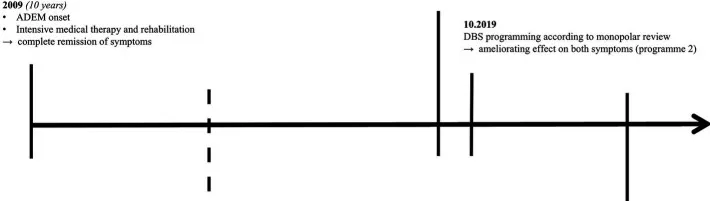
Timeline of medical history. ADEM, Acute disseminated encephalomyelitis; MRI, Magnetic resonance imaging; DBS, Deep brain stimulation; GPi, Globus pallidus internus.
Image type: chart (chart)